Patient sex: F
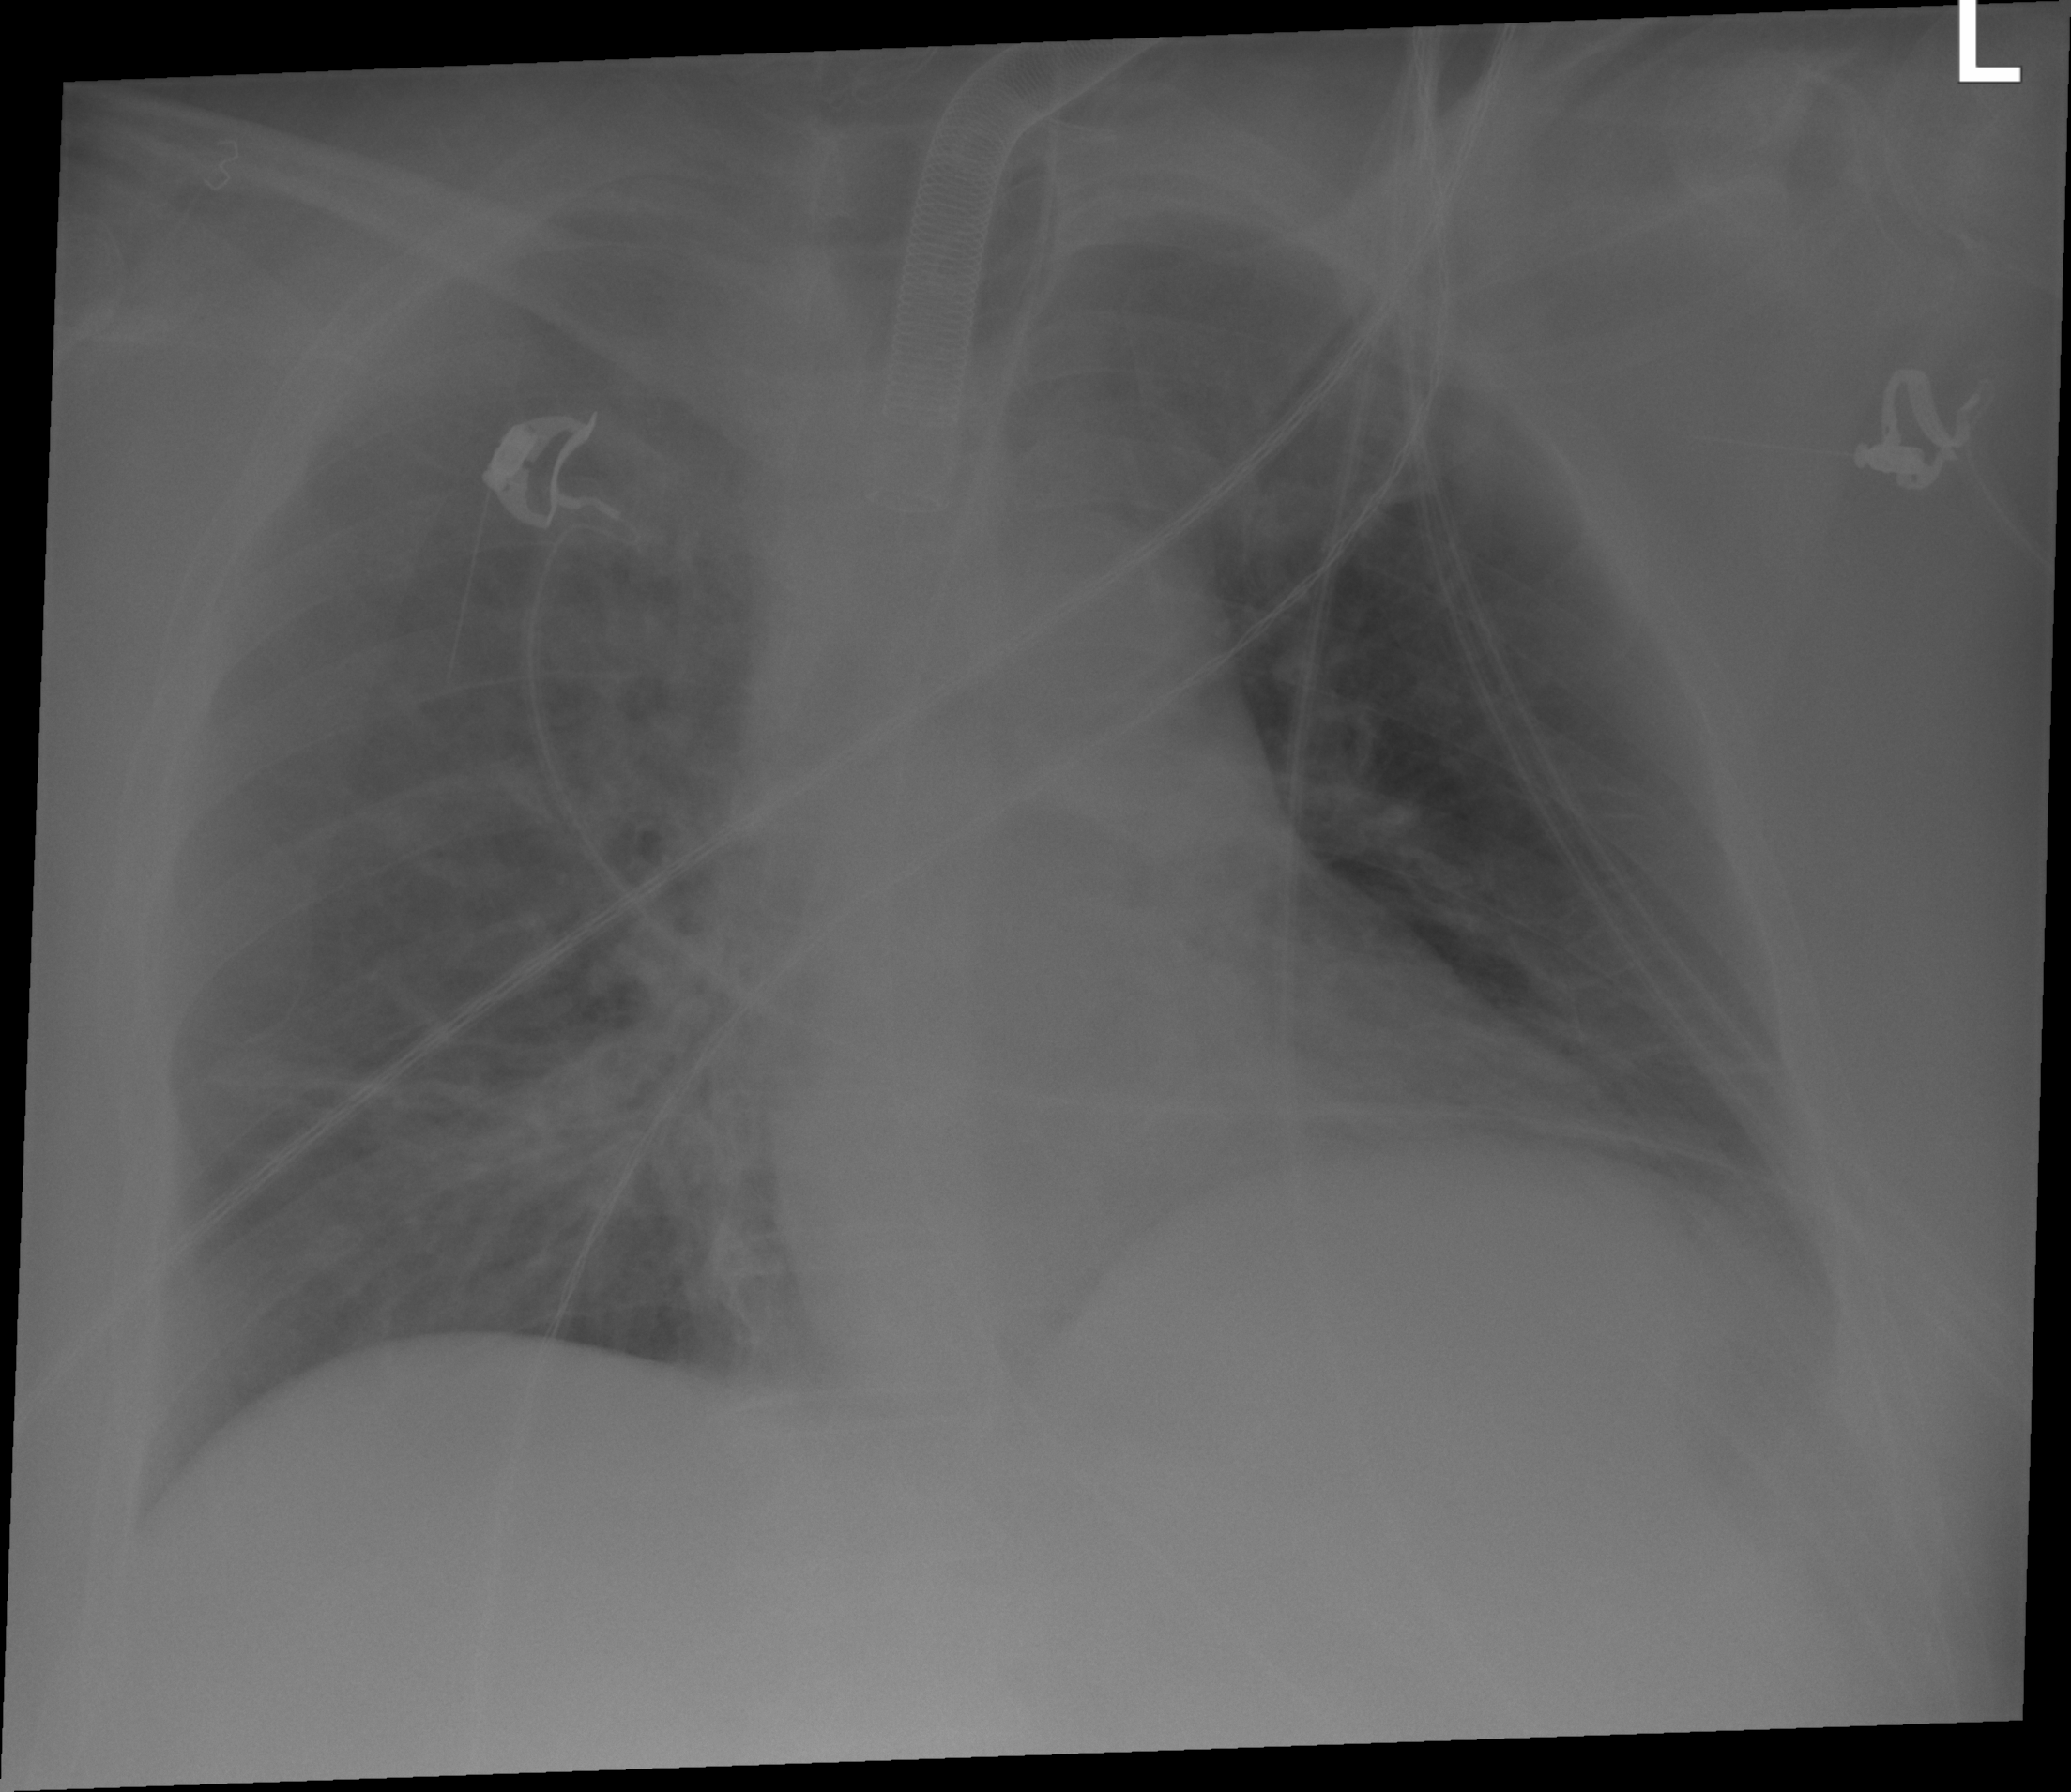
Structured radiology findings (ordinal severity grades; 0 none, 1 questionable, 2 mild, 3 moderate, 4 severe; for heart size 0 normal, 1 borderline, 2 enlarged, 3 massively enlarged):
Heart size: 0
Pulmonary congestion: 0
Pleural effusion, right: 0
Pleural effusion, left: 1
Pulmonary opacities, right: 2
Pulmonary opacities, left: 0
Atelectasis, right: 0
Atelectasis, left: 0